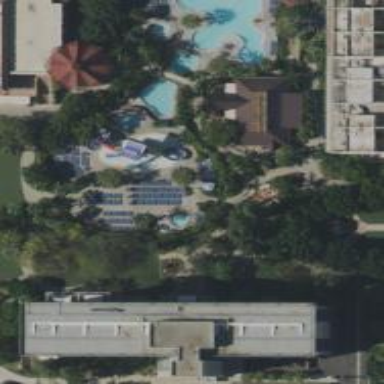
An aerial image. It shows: Water slide attraction.